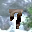
Label: 7